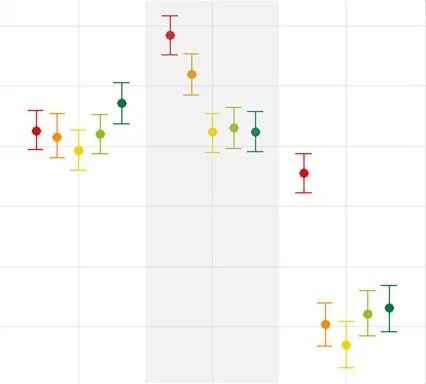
Median estimates and 95% credible intervals for mean intensity (dB) by treatment phase on the x-axis and speaking task.
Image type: chart (chart)